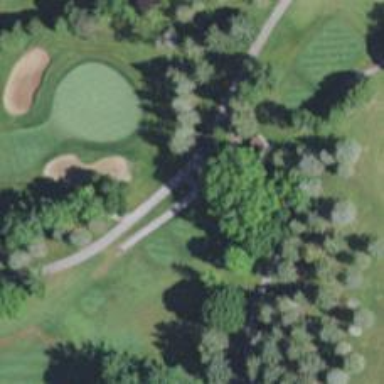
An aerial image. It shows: Service road used as golf cart path.